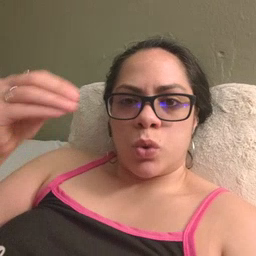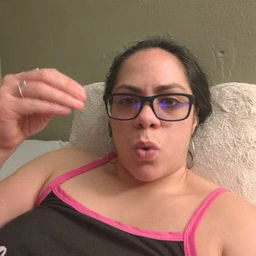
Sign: store